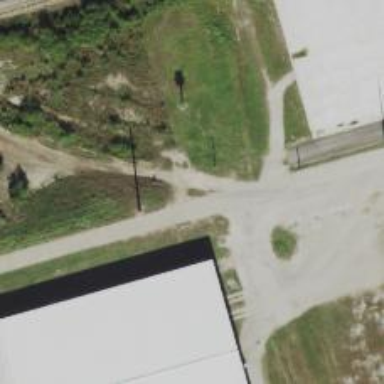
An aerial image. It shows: Abandoned railway spur.